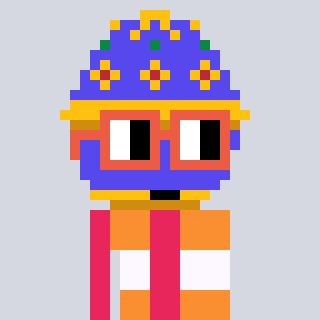
a pixel art character with square orange glasses, a faberge-shaped head and a redpinkish-colored body on a cool background